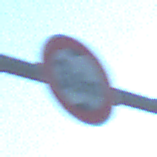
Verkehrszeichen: TatsaechlicheHoehe
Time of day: MorningAfternoon
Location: Outdoor (Urban)
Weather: Clear
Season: NotSpecified
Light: Natural